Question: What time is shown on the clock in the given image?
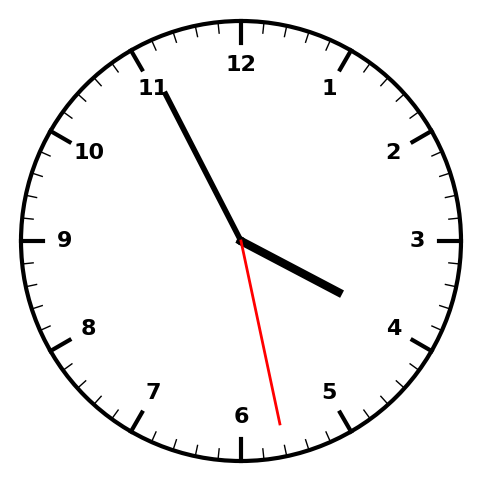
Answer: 03:55:28